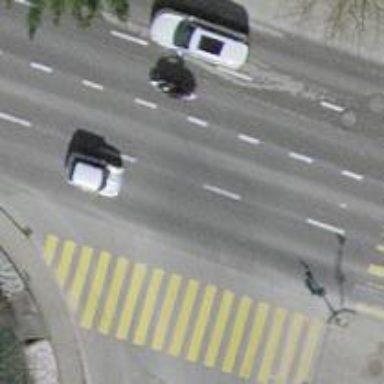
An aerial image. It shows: Tertiary road with asphalt surface and trolley wire.